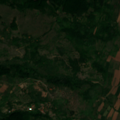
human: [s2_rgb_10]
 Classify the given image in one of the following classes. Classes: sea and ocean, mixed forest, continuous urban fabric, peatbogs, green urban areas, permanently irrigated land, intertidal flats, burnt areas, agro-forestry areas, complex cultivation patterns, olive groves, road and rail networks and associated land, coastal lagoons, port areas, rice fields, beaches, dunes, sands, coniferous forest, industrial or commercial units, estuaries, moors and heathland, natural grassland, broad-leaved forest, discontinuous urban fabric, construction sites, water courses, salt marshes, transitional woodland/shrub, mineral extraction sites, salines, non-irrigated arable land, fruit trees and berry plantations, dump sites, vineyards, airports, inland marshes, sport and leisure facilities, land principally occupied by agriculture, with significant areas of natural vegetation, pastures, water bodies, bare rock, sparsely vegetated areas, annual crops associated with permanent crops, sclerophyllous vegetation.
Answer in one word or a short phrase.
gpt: complex cultivation patterns, land principally occupied by agriculture, with significant areas of natural vegetation, broad-leaved forest, transitional woodland/shrub